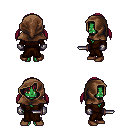
a pixel art fantasy rpg character, female body template, orc, green skin, brown robe, magenta pants, ruby red twin-tailed hairstyle, cloth hood, metal gloves, brown shoes, dagger, four views (front, back, left, right), 2x2 character sprite sheet, small pixel art, hard edges, no anti-aliasing